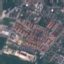
Label: Residential